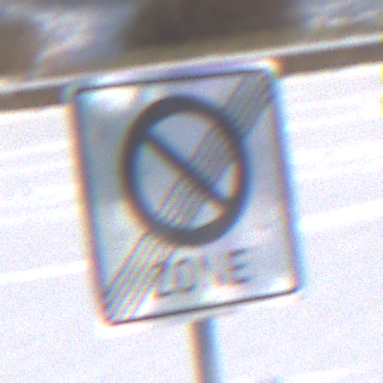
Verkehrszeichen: EndeEingeschraenktesHalteverbotZone
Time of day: MorningAfternoon
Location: Outdoor (Nature)
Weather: PartlyCloudy
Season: Winter
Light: Natural